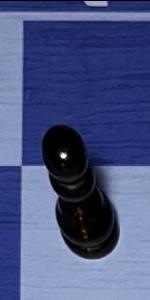
Label: Pawn_Black